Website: home-depot
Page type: review-order
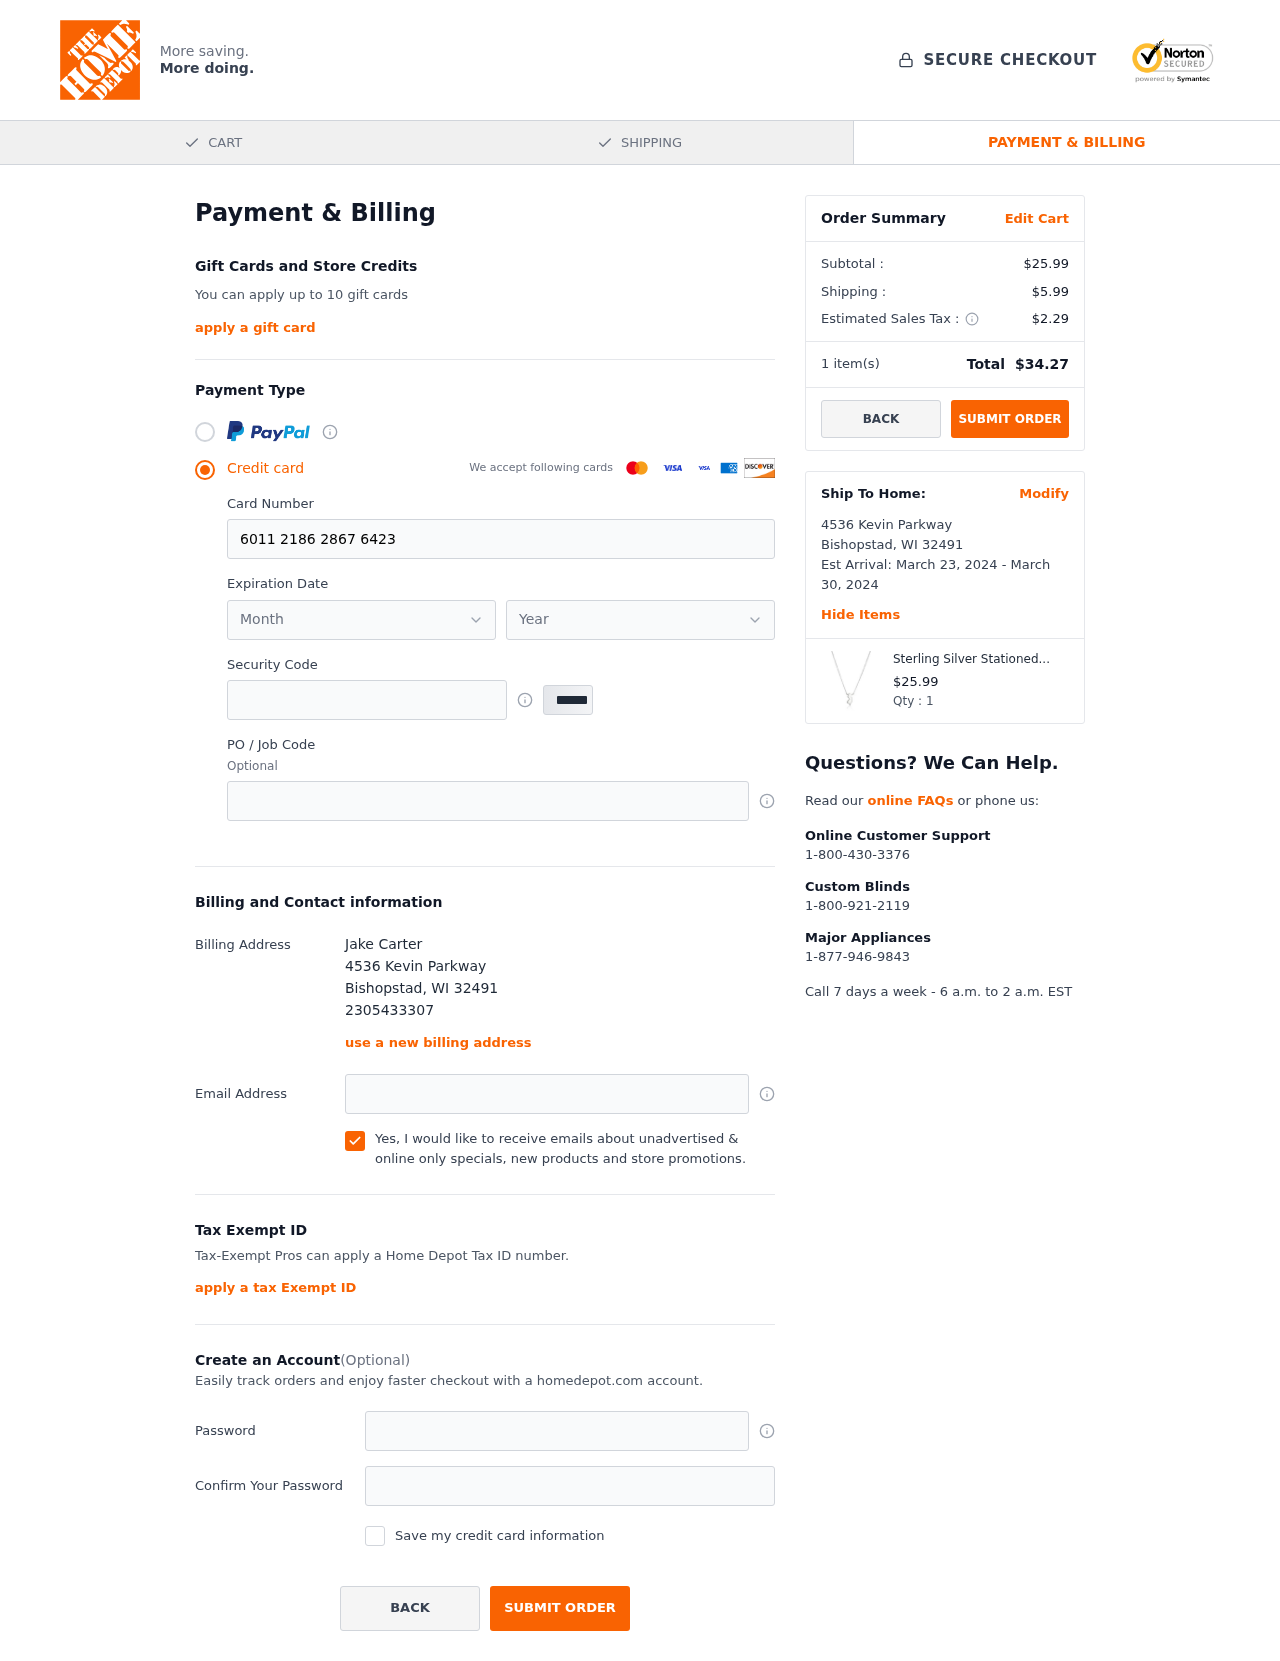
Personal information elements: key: PII_CARD_EXPIRY_MONTH
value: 01
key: PII_CARD_EXPIRY_YEAR
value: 30
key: PII_CITY
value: Bishopstad
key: PII_FULLNAME
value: Jake Carter
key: PII_PHONE
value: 2305433307
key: PII_POSTCODE
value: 32491
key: PII_STATE_ABBR
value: WI
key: PII_STREET
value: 4536 Kevin Parkway
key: PII_CARD_NUMBER
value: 6011 2186 2867 6423
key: PII_CARD_CVV
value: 250
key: PII_JOB_CODE
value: JOB-1122
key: PII_EMAIL
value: jakecarter@hotmail.com
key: PII_POSTCODE_FULL
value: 32491
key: PII_POSTCODE_NUMERIC
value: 32491
Product elements: key: PRODUCT1_NAME
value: Sterling Silver Stationed Mini State New Jersey Pendant Necklace, 17"+2.5" Extender
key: PRODUCT1_PRICE
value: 25.99
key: PRODUCT1_QUANTITY
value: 1
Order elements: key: ORDER_SUBTOTAL
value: $25.99
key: ORDER_SHIPPING_COST
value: $5.99
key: ORDER_TAX
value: $2.29
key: ORDER_NUM_ITEMS
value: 1
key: ORDER_TOTAL
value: $34.27
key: ORDER_SHIPPING_DATE
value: March 23, 2024
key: ORDER_DELIVERY_DATE
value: March 30, 2024